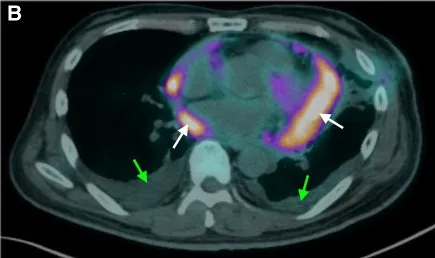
Findings of positron emission tomography-computed tomography. Axial. Images illustrate diffuse, irregular nodular uptake of fluorodeoxyglucose in the anterior mediastinum with no metastasis. White and green arrows indicate the areas of pericardial and pleural effusion, respectively.
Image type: radiology (pet)